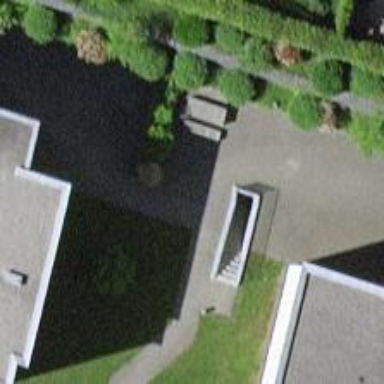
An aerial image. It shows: Retaining wall.